Aerial crown-view tile of a tropical tree (Barro Colorado Island, Panama), acquired 20240918:
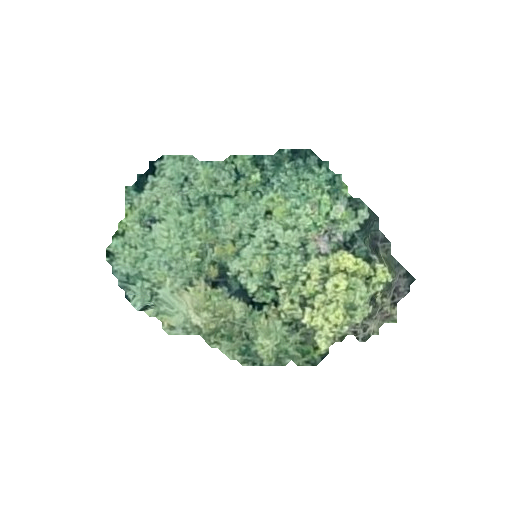
Species: Protium tenuifolium
GBIF accepted scientific name: Protium tenuifolium
Crown area: 74.43 m²